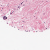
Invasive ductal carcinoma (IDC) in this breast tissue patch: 0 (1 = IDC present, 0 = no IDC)